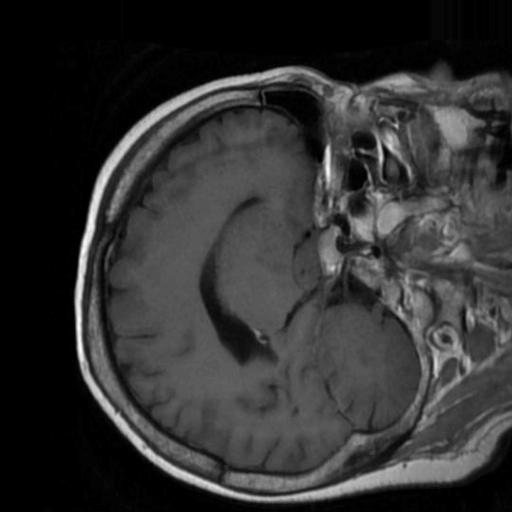
Label: brain_tumor